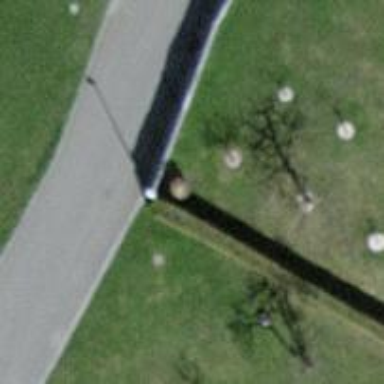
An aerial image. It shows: Hedge barrier.